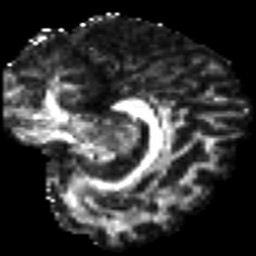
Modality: FA
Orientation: sagittal
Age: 22
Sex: female
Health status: healthy
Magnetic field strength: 3 T
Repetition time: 9 s
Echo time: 0.093 s